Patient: sex M, age 45
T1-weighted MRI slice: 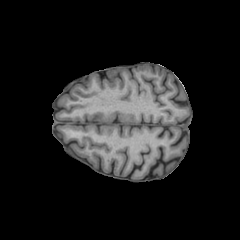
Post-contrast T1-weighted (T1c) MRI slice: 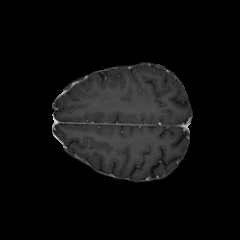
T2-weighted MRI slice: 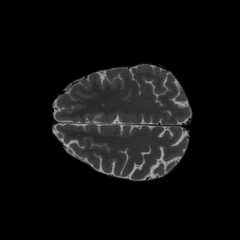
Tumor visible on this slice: no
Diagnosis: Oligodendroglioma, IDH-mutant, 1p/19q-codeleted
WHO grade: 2